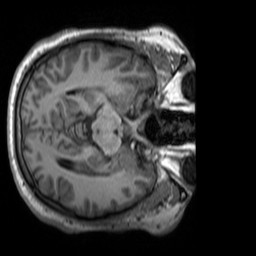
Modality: T1w
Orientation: axial
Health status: ill
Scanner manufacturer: siemens
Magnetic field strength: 3 T
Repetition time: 1.7 s
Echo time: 0.00253 s